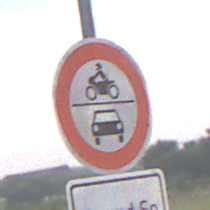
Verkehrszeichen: VerbotKraftfahrzeuge
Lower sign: ZeitangabenMitBeschraenkungAufWochentage8
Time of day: SunriseSunset
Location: Outdoor (Nature)
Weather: PartlyCloudy
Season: NotSpecified
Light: Natural